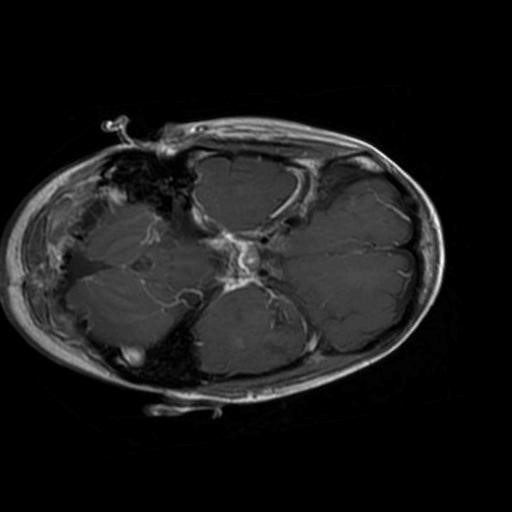
Label: brain_glioma